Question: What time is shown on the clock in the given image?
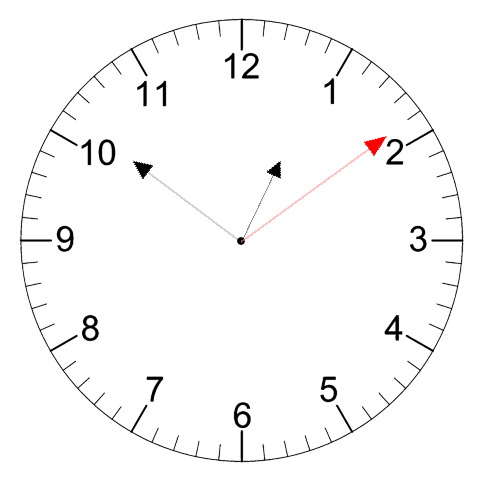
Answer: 12:51:09